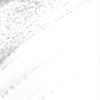
Label: not_dusty